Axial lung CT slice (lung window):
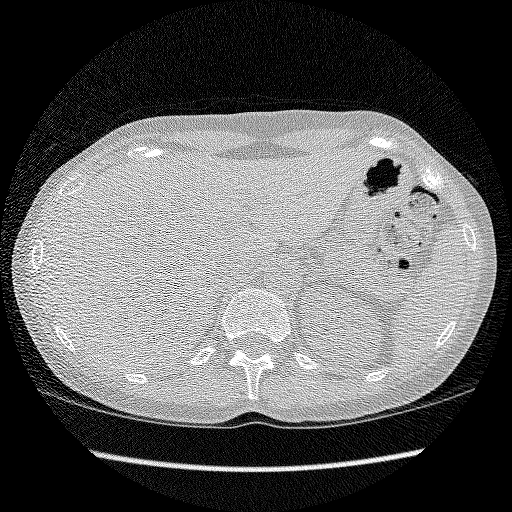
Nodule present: no